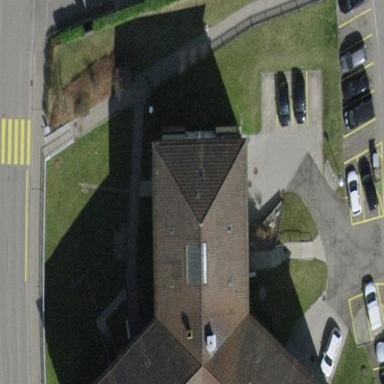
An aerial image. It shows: Apartment building with hipped roof.